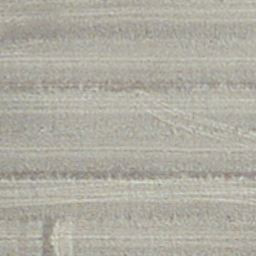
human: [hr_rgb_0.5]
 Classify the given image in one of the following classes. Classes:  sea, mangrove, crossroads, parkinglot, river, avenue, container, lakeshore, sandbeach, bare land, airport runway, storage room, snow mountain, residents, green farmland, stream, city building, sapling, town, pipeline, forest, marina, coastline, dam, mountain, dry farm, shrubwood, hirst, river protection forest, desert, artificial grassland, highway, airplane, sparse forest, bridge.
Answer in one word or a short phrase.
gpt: dry farm